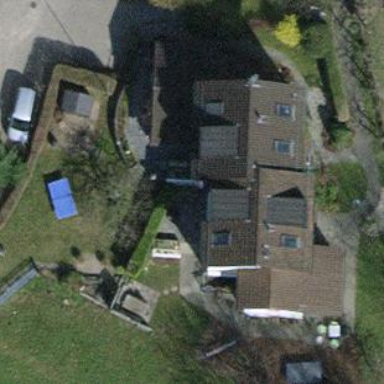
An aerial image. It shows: Semidetached house.